Field crop: maize
Growth stage: 2
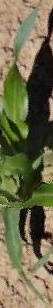
Species: maize